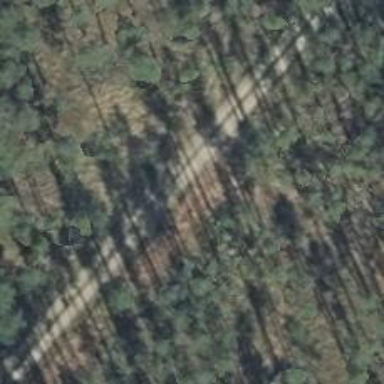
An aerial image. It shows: Track road with grade4 tracktype.